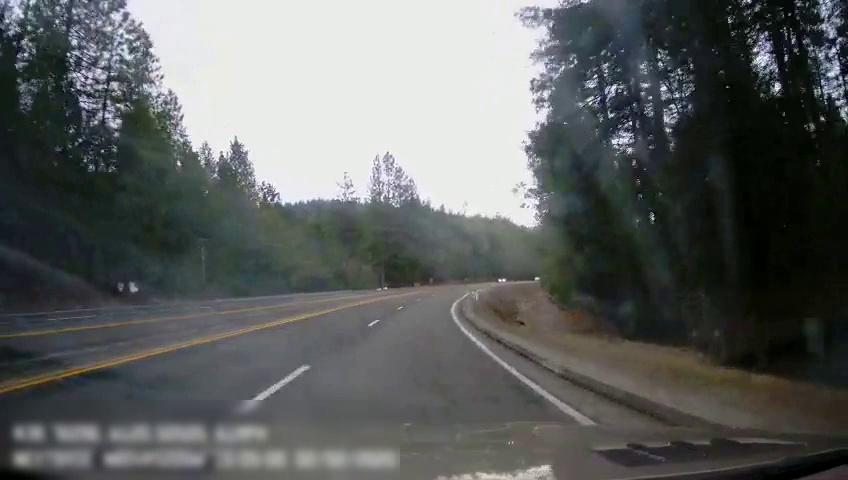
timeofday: Day
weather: Cloudy
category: Drivable Space
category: Lanes | Opposite Lane
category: Lanes | Opposite Lane
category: Lanes | Opposite Lane
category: Lanes | Alternate Lane
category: Lanes | Current Lane
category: Lanes | Current Lane